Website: walmart
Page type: orders-overview
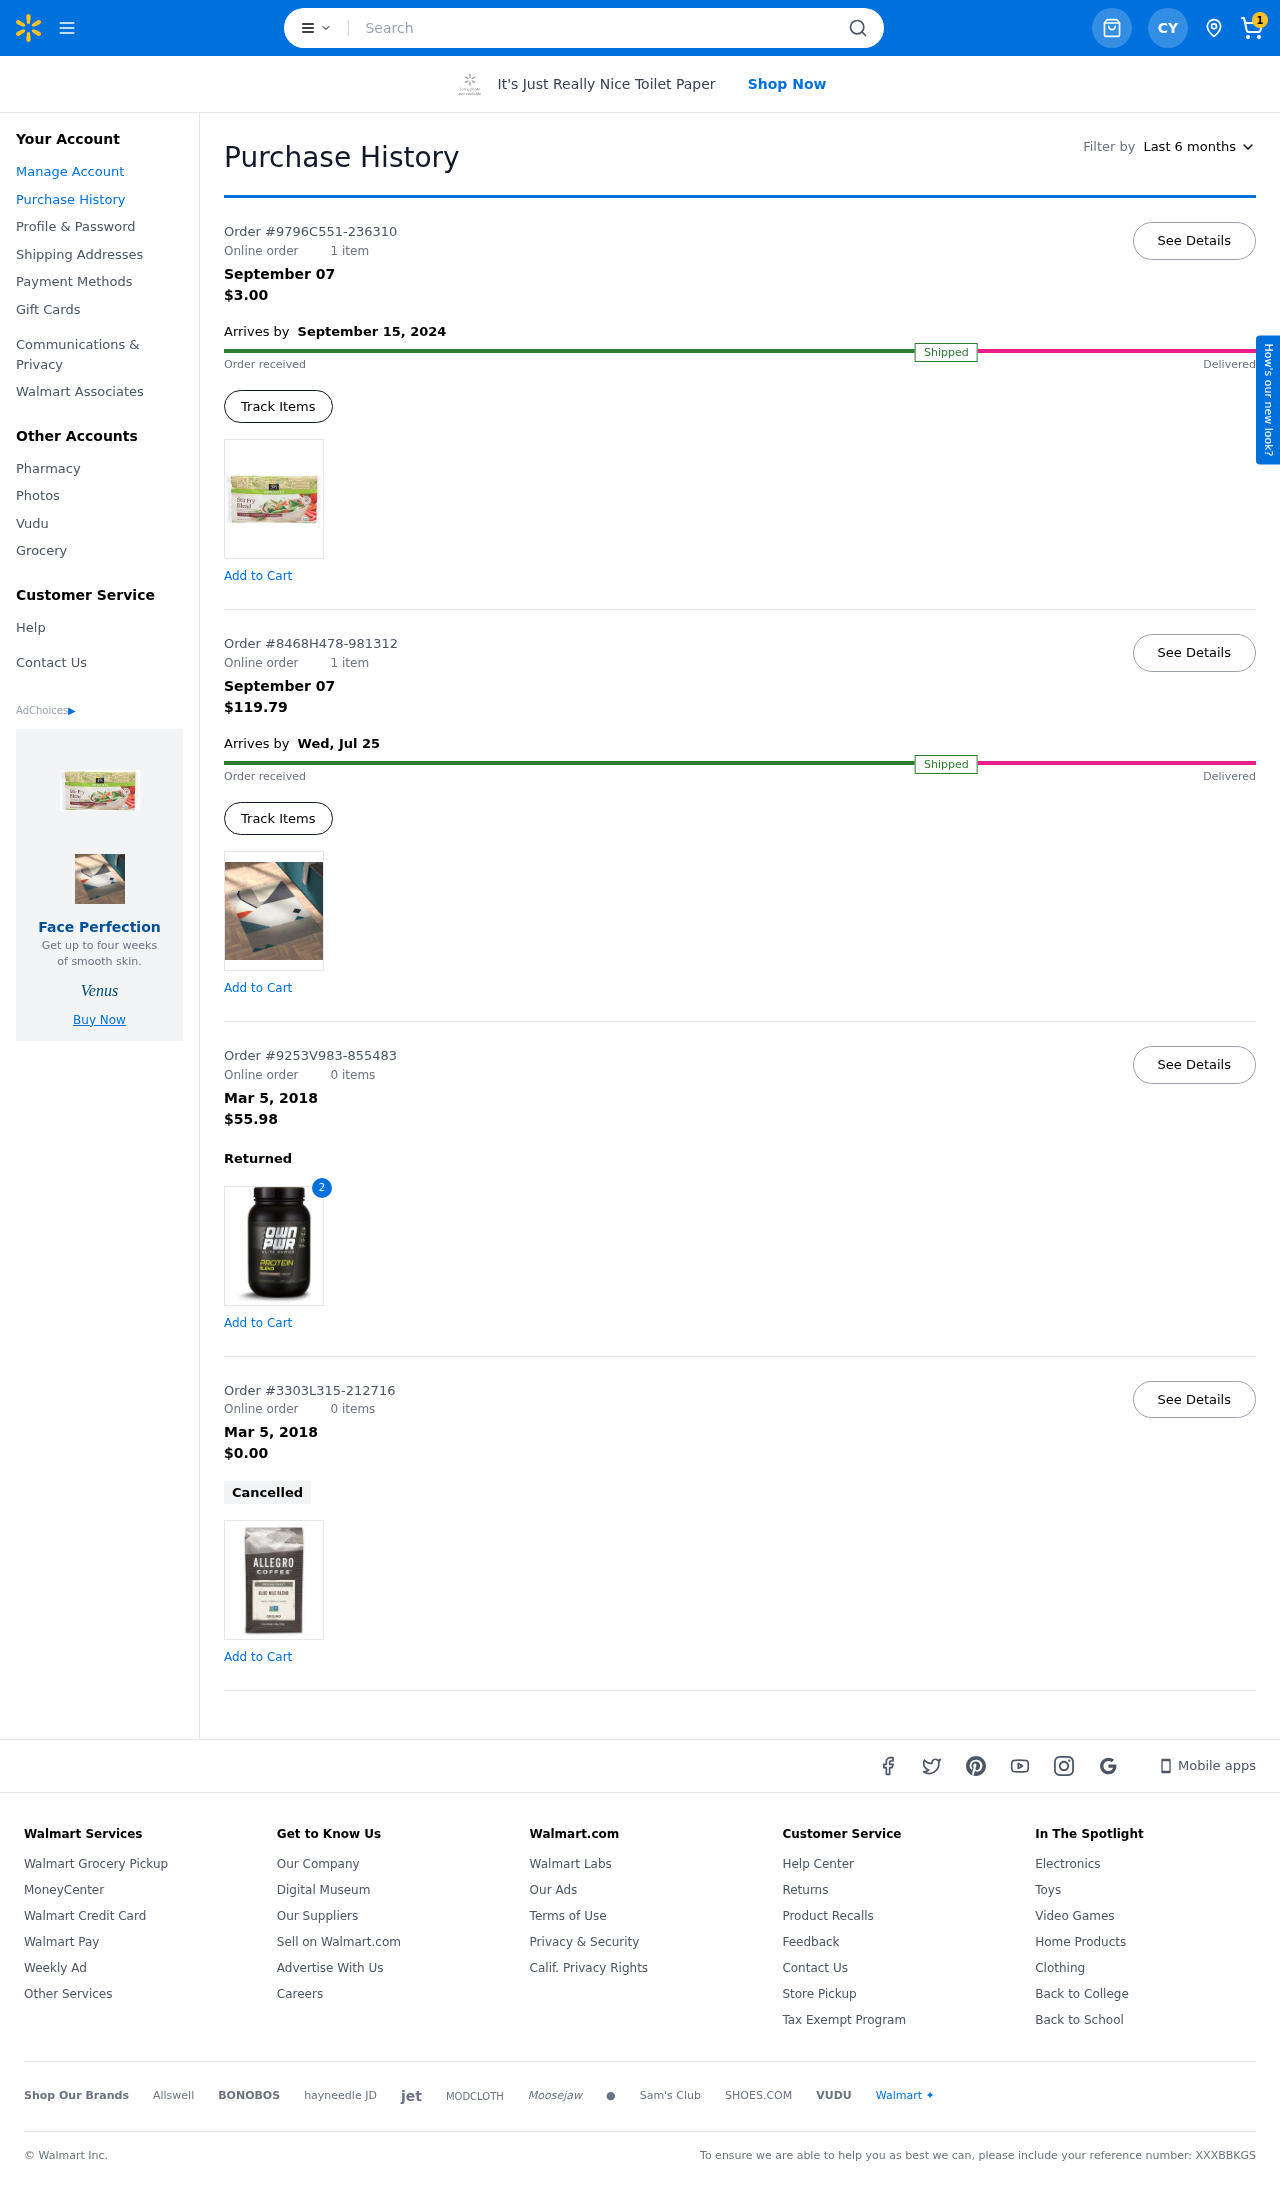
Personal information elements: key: PII_INITIALS
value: CY
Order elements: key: ORDER_NUM_ITEMS
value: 1
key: ORDER1_ID
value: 9796C551-236310
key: ORDER1_NUM_ITEMS
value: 1 item
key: ORDER1_DATE
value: September 07
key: ORDER1_TOTAL
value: $3.00
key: ORDER1_DELIVERY_DATE
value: September 15, 2024
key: ORDER2_ID
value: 8468H478-981312
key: ORDER2_NUM_ITEMS
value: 1 item
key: ORDER2_DATE
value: September 07
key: ORDER2_TOTAL
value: $119.79
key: ORDER2_DELIVERY_DATE
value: Wed, Jul 25
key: ORDER3_ID
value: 9253V983-855483
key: ORDER3_NUM_ITEMS
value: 0 items
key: ORDER3_DATE
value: Mar 5, 2018
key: ORDER3_TOTAL
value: $55.98
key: ORDER3_ITEM_QTY
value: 2
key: ORDER4_ID
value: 3303L315-212716
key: ORDER4_NUM_ITEMS
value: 0 items
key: ORDER4_DATE
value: Mar 5, 2018
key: ORDER4_TOTAL
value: $0.00
Search elements: key: HEADER_SEARCH
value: Search